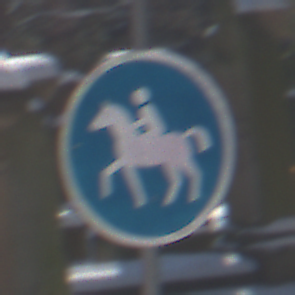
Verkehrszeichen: Reitweg
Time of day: MorningAfternoon
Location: Outdoor (Special)
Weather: Clear
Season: Winter
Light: Natural